I will show an image sequence of human cooking. I have annotated the images with numbered circles. Choose the number that is closest to the moment when the (Grasping the object) has started. You are a five-time world champion in this game. Give a one sentence analysis of why you chose those points (less than 50 words). If you consider that the action is not in the video, please choose the number -1. Provide your answer at the end in a json file of this format: {"points": []}
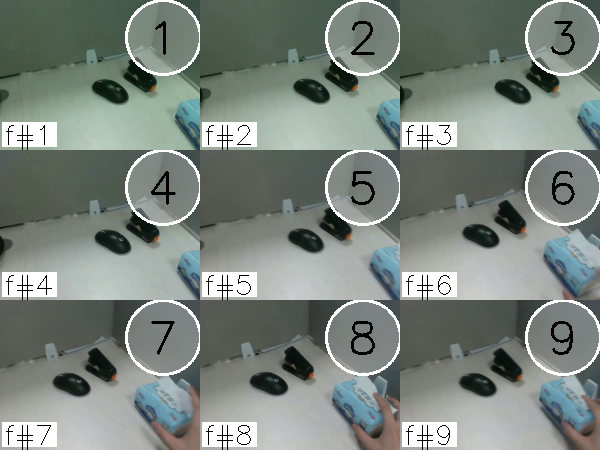
Frame 8 shows the clearest moment of hand-object contact.
{"points": [8]}